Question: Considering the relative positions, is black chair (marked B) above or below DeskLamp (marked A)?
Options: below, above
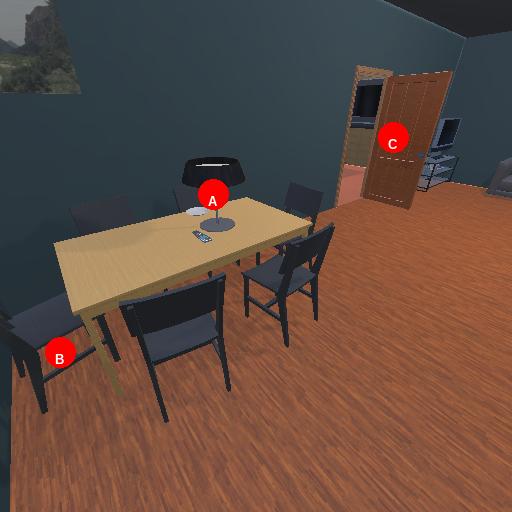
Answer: below